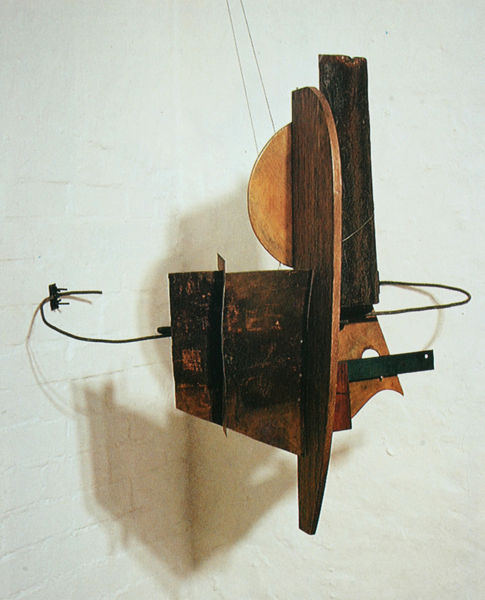
Titel: Komplexes Eck-Relief
Künstler: Wladimir Tatlin
Standort: London
Institution: Annely Juda Fine Arts
Schlagwörter: schatten, weiß, braun, holz, orange, wand, instrument, figur, rund, skulptur, ecke, zimmerecke, abstrakt, modern, uhr, metall, bretter, assemblage, befestigung, foto, fotografie, dada, eisen, brett, kupfer, kollage, ziegelsteine, ziegelwand, farbfoto, gegenstand, objekt, blech, furnier, draht, schrauben, hölzer, installation, teile, holzscheit, dadaismus, raumecke, wandinstallation, wandobjekt, dadaistisch, schwitters, kurt schwitters, mpderne